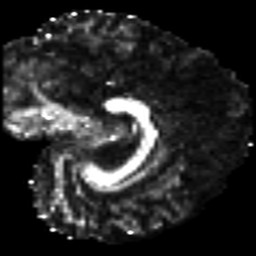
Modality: FA
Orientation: sagittal
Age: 25
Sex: female
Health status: healthy
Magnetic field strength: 3 T
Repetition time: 8.4 s
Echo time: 0.0926 s